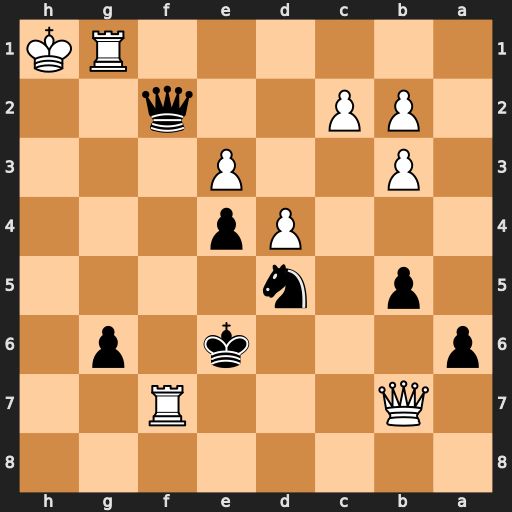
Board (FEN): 8/1Q3R2/p3k1p1/1p1n4/3Pp3/1P2P3/1PP2q2/6RK
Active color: b
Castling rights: -
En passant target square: -
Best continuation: Qh4+ Kg2 Nxe3#